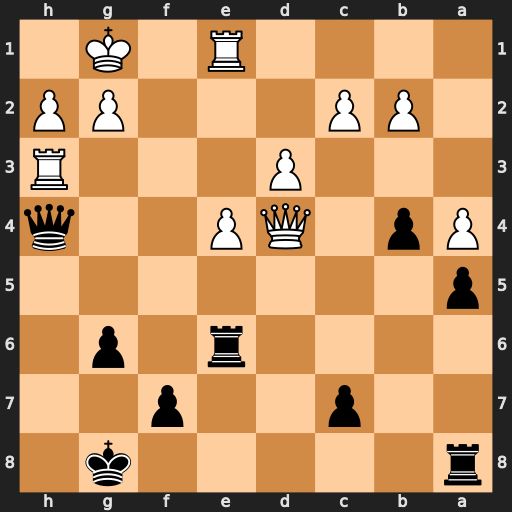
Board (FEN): r5k1/2p2p2/4r1p1/p7/Pp1QP2q/3P3R/1PP3PP/4R1K1
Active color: b
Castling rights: -
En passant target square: -
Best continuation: Qxe1#